Field crop: maize
Growth stage: 2
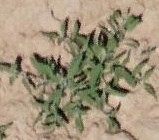
Species: atriplex